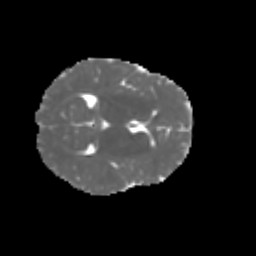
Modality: MD
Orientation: axial
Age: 8
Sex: female
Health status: healthy